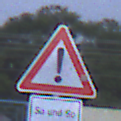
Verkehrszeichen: Gefahrenstelle
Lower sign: ZeitangabenMitBeschraenkungAufWochentage8
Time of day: SunriseSunset
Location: Outdoor (Suburban)
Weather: PartlyCloudy
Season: NotSpecified
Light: Natural